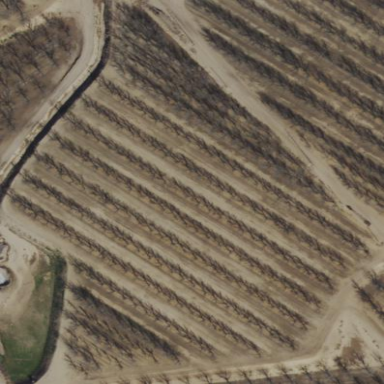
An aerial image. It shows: Orchard.